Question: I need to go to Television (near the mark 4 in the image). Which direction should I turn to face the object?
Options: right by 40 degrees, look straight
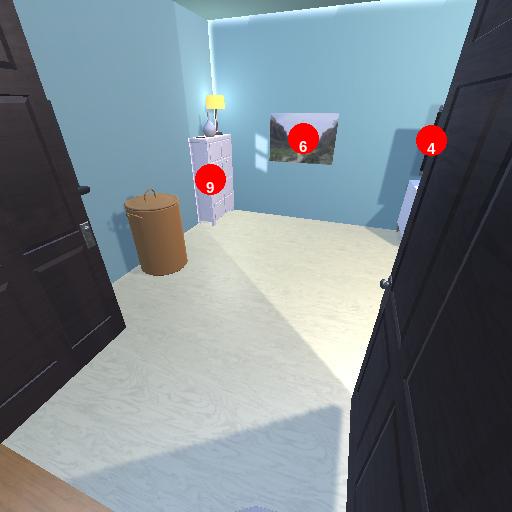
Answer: right by 40 degrees